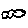
Label: cloud